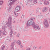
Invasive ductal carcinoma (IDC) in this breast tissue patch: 0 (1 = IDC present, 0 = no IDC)